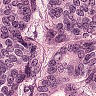
Metastatic tissue present: yes